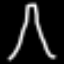
Label: The Eiffel Tower